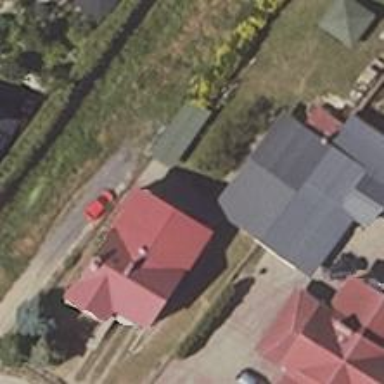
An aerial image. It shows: Residential building.